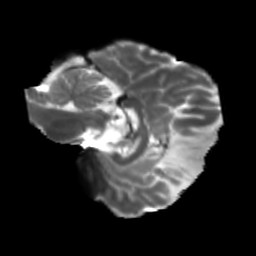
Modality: T2w
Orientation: sagittal
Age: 39
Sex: female
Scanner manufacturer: siemens
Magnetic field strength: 3 T
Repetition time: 5.25 s
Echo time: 0.08 s